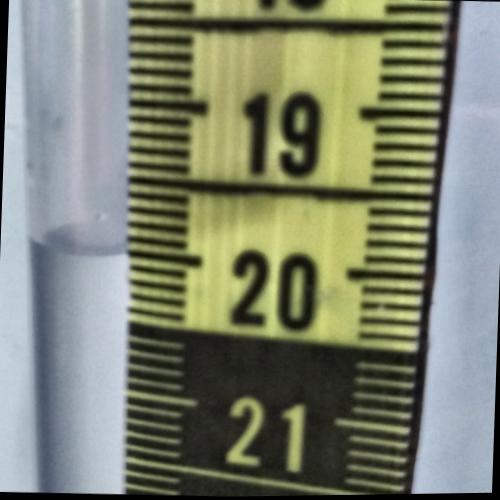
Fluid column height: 20.0 cm